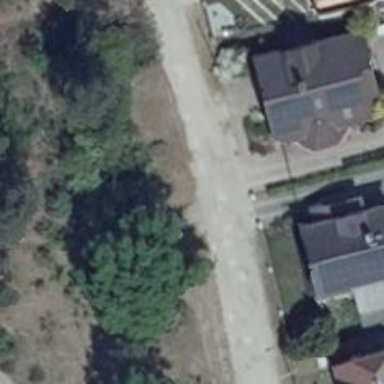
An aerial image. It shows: Residential road with pebblestone surface.